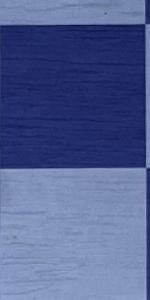
Label: Empty